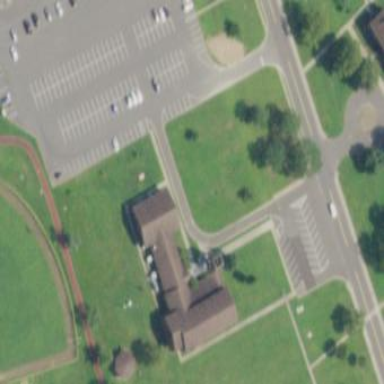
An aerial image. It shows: Chapel building.